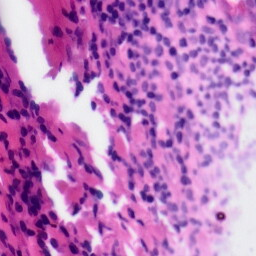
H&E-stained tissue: Tonsil